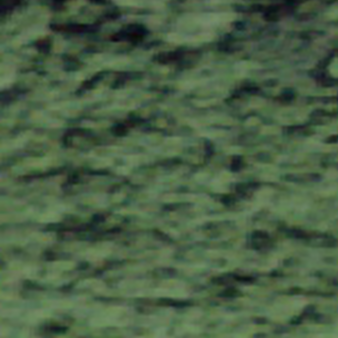
Label: other